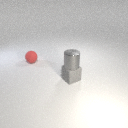
small red rubber sphere behind small gray rubber cube